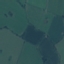
Land use / land cover: Pasture